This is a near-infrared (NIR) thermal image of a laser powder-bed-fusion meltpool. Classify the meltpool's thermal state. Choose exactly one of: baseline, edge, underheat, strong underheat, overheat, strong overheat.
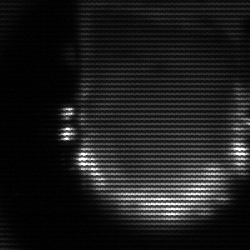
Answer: baseline